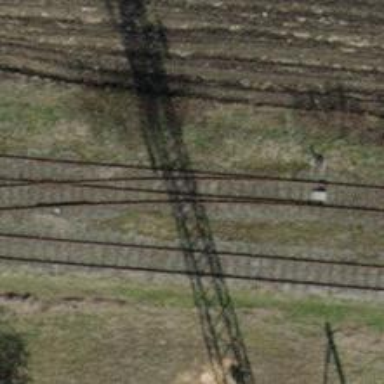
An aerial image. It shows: Railway switch.